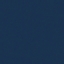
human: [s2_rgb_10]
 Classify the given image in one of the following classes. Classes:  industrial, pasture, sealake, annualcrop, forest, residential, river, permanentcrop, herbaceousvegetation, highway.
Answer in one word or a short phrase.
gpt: SeaLake